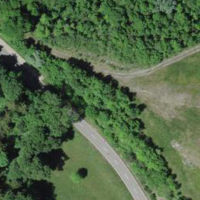
EUNIS habitat code: 44
Species observed at this site:
Limax cinereoniger
Podarcis muralis